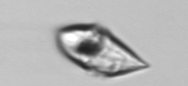
Label: Gyrodinium